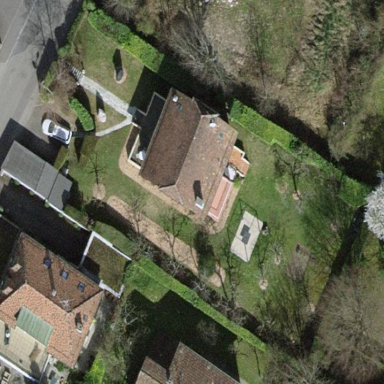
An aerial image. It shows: Garden surrounded by fence.